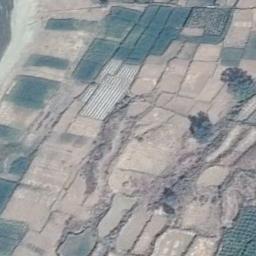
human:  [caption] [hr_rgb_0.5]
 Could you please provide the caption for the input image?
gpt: The terraces on this mountain are all parallel to each other .

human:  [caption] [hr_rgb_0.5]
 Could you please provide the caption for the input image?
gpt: Many green plants are on the terrace .

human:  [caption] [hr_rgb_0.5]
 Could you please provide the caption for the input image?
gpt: A large layer of brown and green mixed terraces .

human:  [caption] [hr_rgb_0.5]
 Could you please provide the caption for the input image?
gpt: There are bare and green terrace .

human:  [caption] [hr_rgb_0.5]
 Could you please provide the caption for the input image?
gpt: There are many yellow terraces and some green ones .